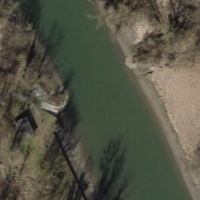
EUNIS habitat code: 15
Species observed at this site:
Phalacrocorax carbo
Sciurus vulgaris